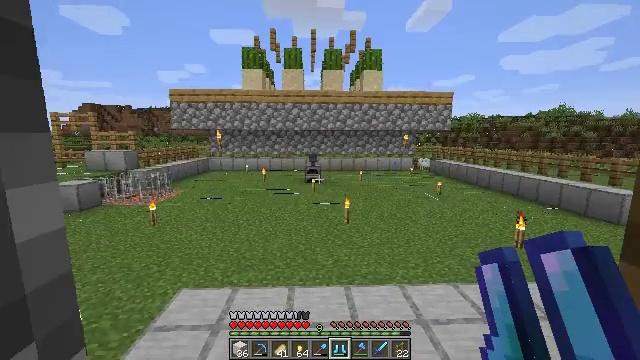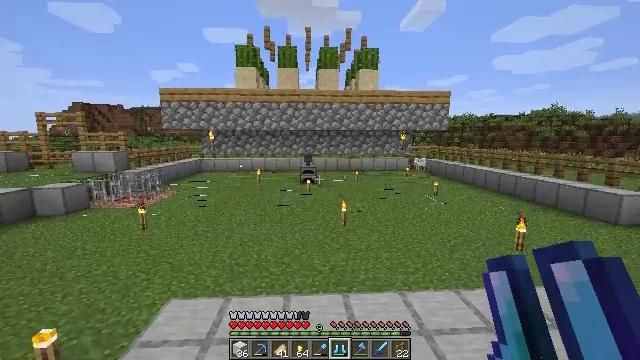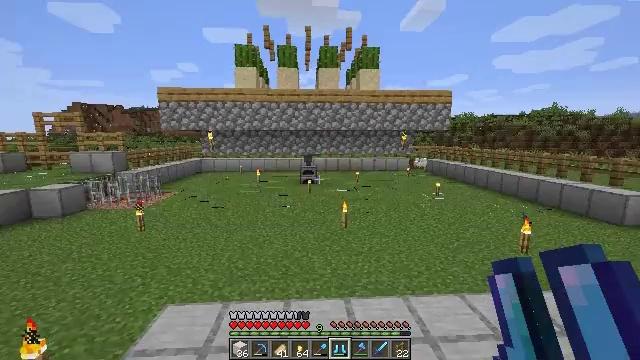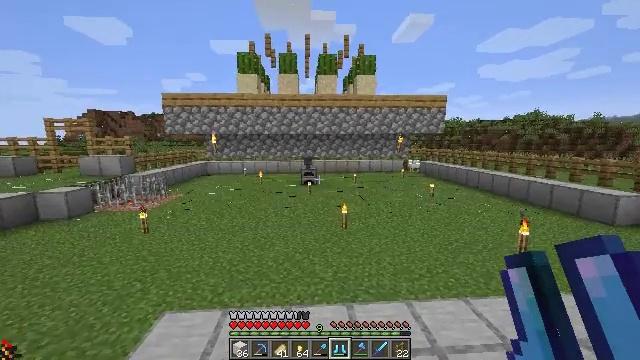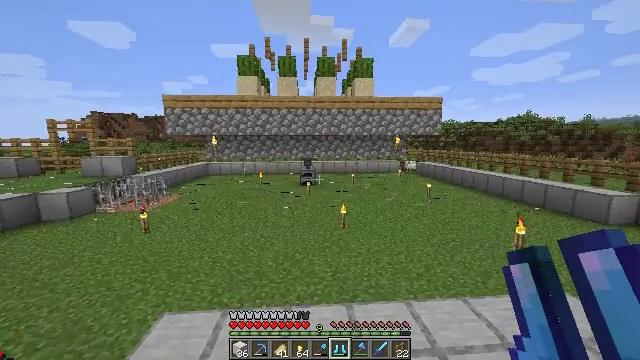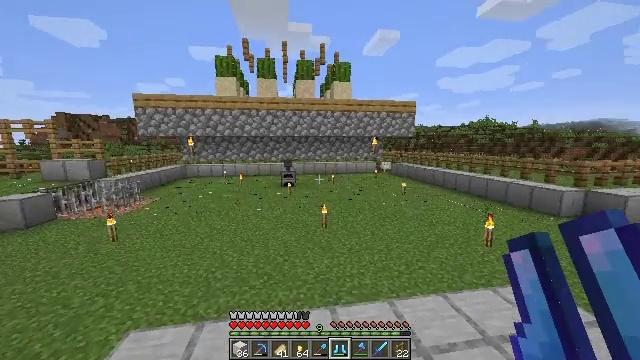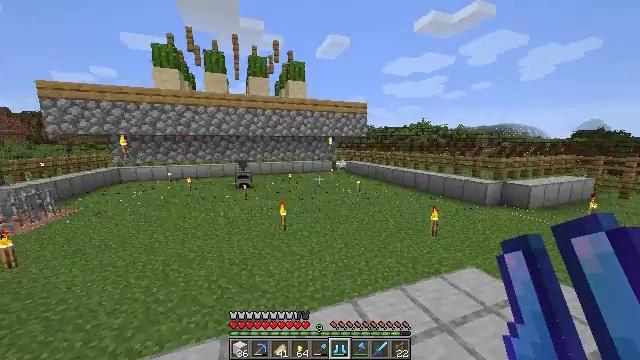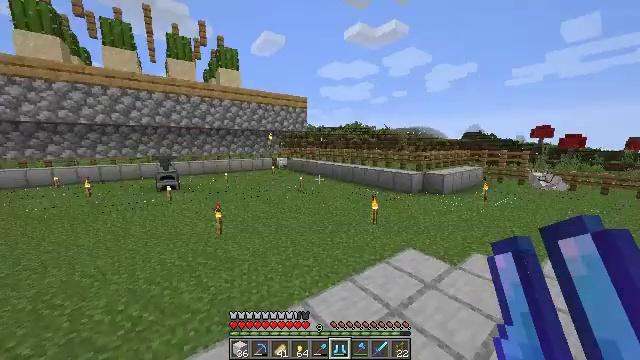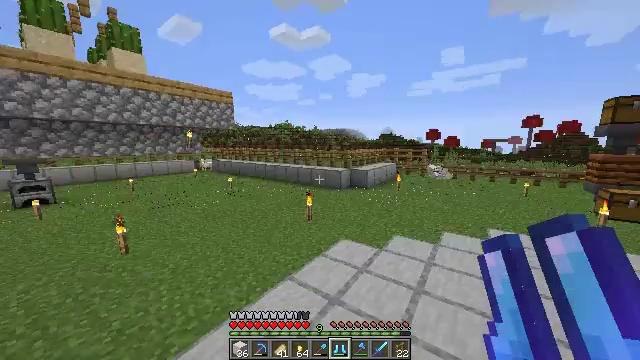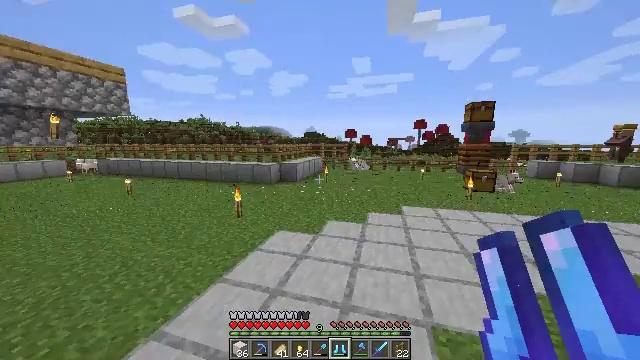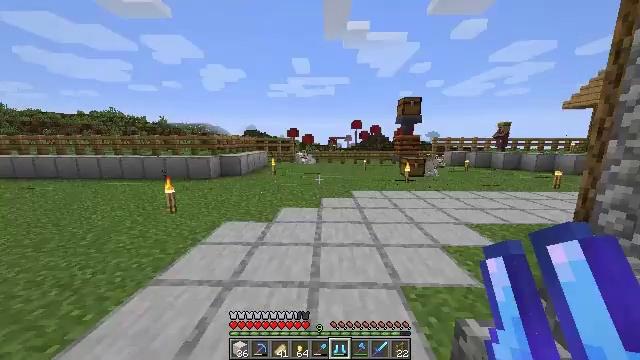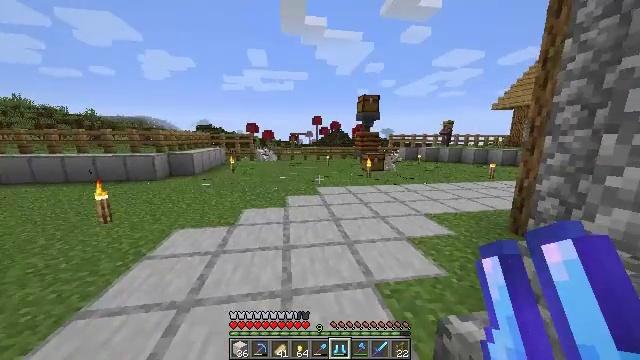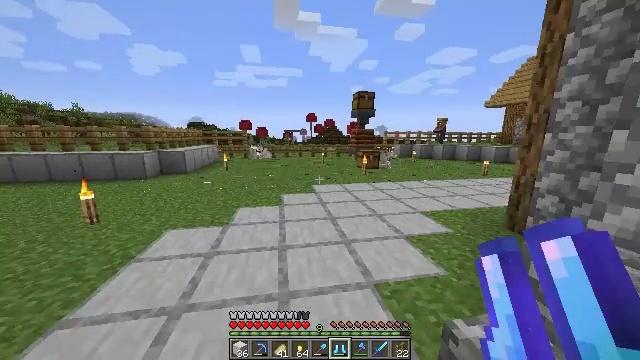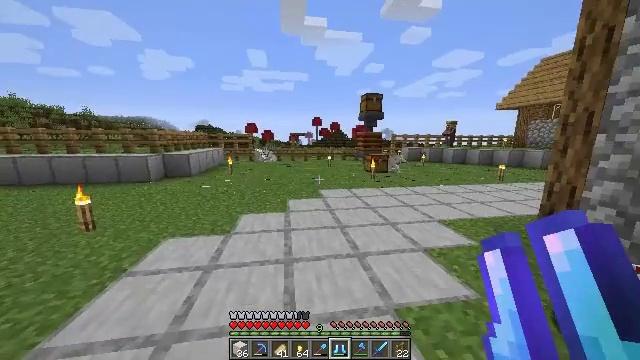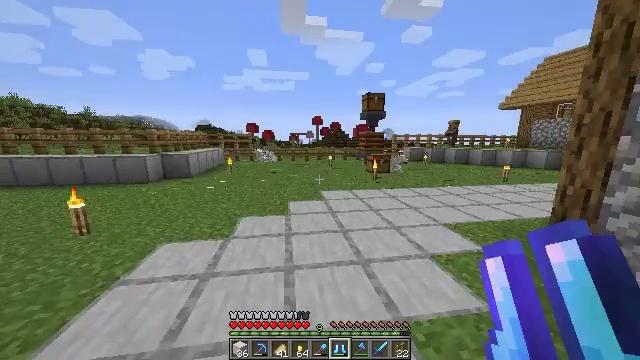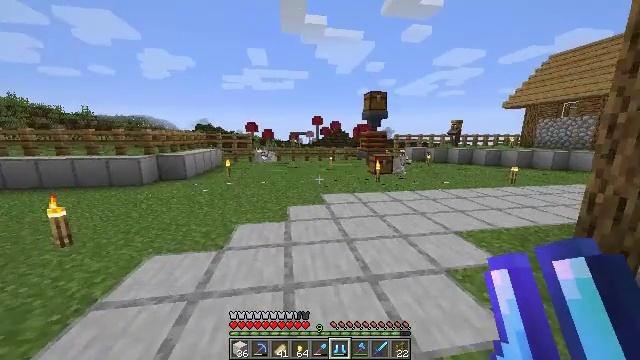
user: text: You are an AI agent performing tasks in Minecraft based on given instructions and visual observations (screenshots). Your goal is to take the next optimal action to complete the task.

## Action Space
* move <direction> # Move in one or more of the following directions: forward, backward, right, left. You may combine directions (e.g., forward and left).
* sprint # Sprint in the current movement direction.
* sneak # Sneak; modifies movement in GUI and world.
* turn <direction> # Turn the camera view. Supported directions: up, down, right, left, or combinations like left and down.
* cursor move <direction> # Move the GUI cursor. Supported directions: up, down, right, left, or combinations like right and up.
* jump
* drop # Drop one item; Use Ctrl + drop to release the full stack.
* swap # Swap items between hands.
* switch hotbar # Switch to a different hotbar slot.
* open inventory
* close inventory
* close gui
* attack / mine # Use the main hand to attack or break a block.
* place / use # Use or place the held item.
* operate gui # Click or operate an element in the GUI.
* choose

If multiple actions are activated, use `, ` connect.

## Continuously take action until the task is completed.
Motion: motion action
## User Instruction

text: Get green dye by smelting cactus in a furnace.
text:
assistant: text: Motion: move forward, turn right
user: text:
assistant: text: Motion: move forward, sprint
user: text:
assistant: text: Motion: move forward, sprint
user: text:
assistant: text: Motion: move forward, sprint
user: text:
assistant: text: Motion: move forward, sprint, turn right
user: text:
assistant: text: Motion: move forward, turn right
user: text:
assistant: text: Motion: move forward, turn right
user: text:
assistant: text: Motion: move forward, sprint, turn right
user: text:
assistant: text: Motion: move forward, sprint, turn right
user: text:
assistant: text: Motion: move forward, sprint, turn right
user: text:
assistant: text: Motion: move forward, sprint, turn right and down
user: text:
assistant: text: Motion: move forward, sprint, turn right
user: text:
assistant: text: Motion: move forward, turn left
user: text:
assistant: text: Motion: move forward
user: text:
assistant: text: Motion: move forward
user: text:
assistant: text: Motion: move forward, turn left
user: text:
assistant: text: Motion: move forward, turn left
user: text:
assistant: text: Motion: move forward, turn left and up, jump
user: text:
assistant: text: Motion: move forward, turn left, jump
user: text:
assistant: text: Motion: move forward, turn left, jump
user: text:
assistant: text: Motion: move forward, turn left and up, jump
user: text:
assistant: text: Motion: move forward, turn left, jump
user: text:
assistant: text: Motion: move forward, turn left and up, jump
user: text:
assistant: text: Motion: move forward, sprint, turn right
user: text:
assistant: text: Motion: move forward, sprint, turn right
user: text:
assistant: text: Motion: move forward, sprint
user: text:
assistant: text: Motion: move forward, sprint
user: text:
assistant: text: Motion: move forward, sprint
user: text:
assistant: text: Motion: move forward
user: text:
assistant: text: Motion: move forward